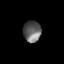
Tissue: prostate
Cell type: Myeloid cells
Senescence score: 0.2816
Nuclear area (px): 369
Mean DAPI intensity: 98.995